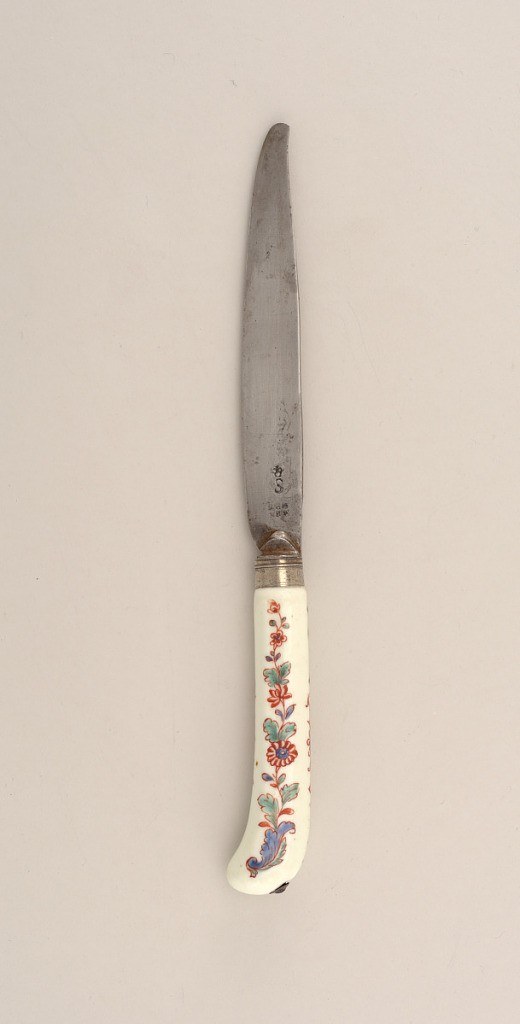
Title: Knife with Porcelain Handle (One of a Pair)
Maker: Chantilly Porcelain Manufactory, French, active ca. 1725 - ca. 1789
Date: ca. 1740
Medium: soft paste porcelain, vitreous enamel, silver, steel
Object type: knife
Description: Saber-shaped blade with drop bolster. Plain silver ferrule with horizontal bands. Pistol-shaped white porcelain handle. Octagonal in section. Floral design in green, blue and brown-red. Silver button at the top of the handle.